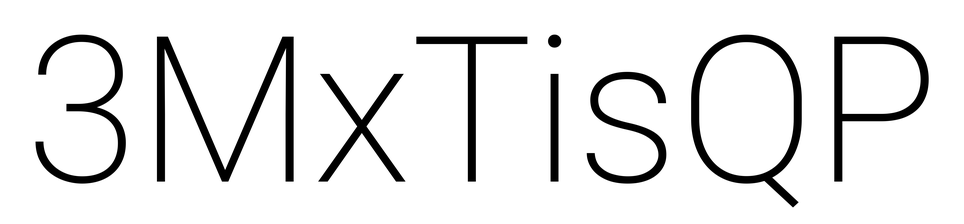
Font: Roboto_ExtraLight